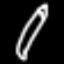
Label: pencil